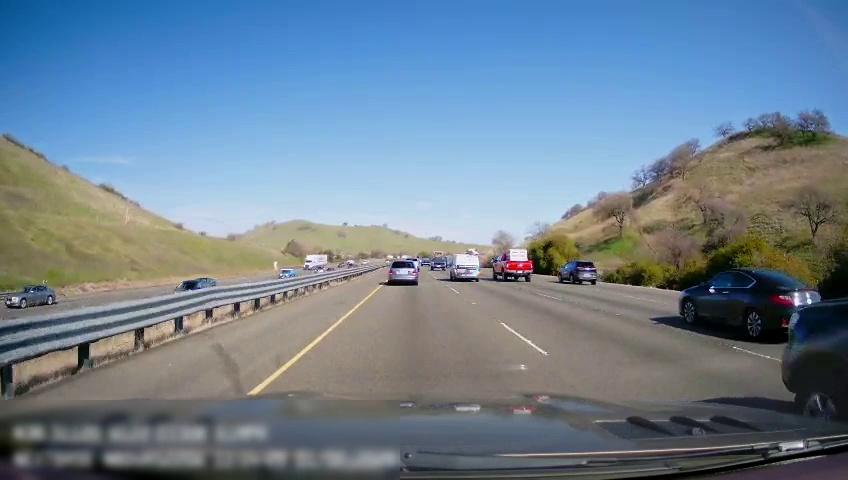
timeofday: Day
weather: Sunny
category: Drivable Space
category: Drivable Space
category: Vehicles | Truck
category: Vehicles | Car
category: Vehicles | Car
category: Vehicles | Car
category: Vehicles | Car
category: Vehicles | Car
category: Vehicles | SUV
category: Vehicles | SUV
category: Vehicles | Truck
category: Vehicles | Truck
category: Vehicles | Car
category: Vehicles | SUV
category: Vehicles | Van
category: Vehicles | Truck
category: Vehicles | SUV
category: Lanes | Opposite Lane
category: Lanes | Current Lane
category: Lanes | Current Lane
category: Lanes | Alternate Lane